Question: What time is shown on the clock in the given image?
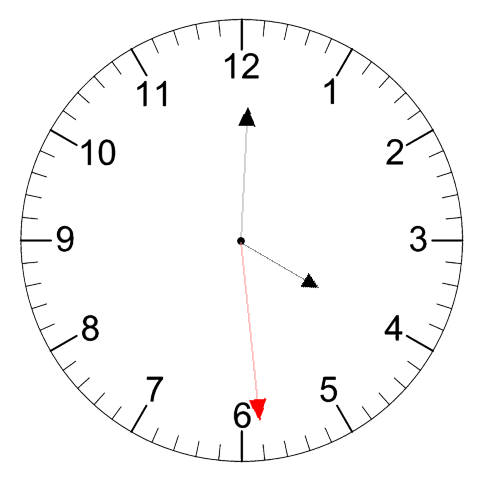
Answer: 04:00:29